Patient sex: M
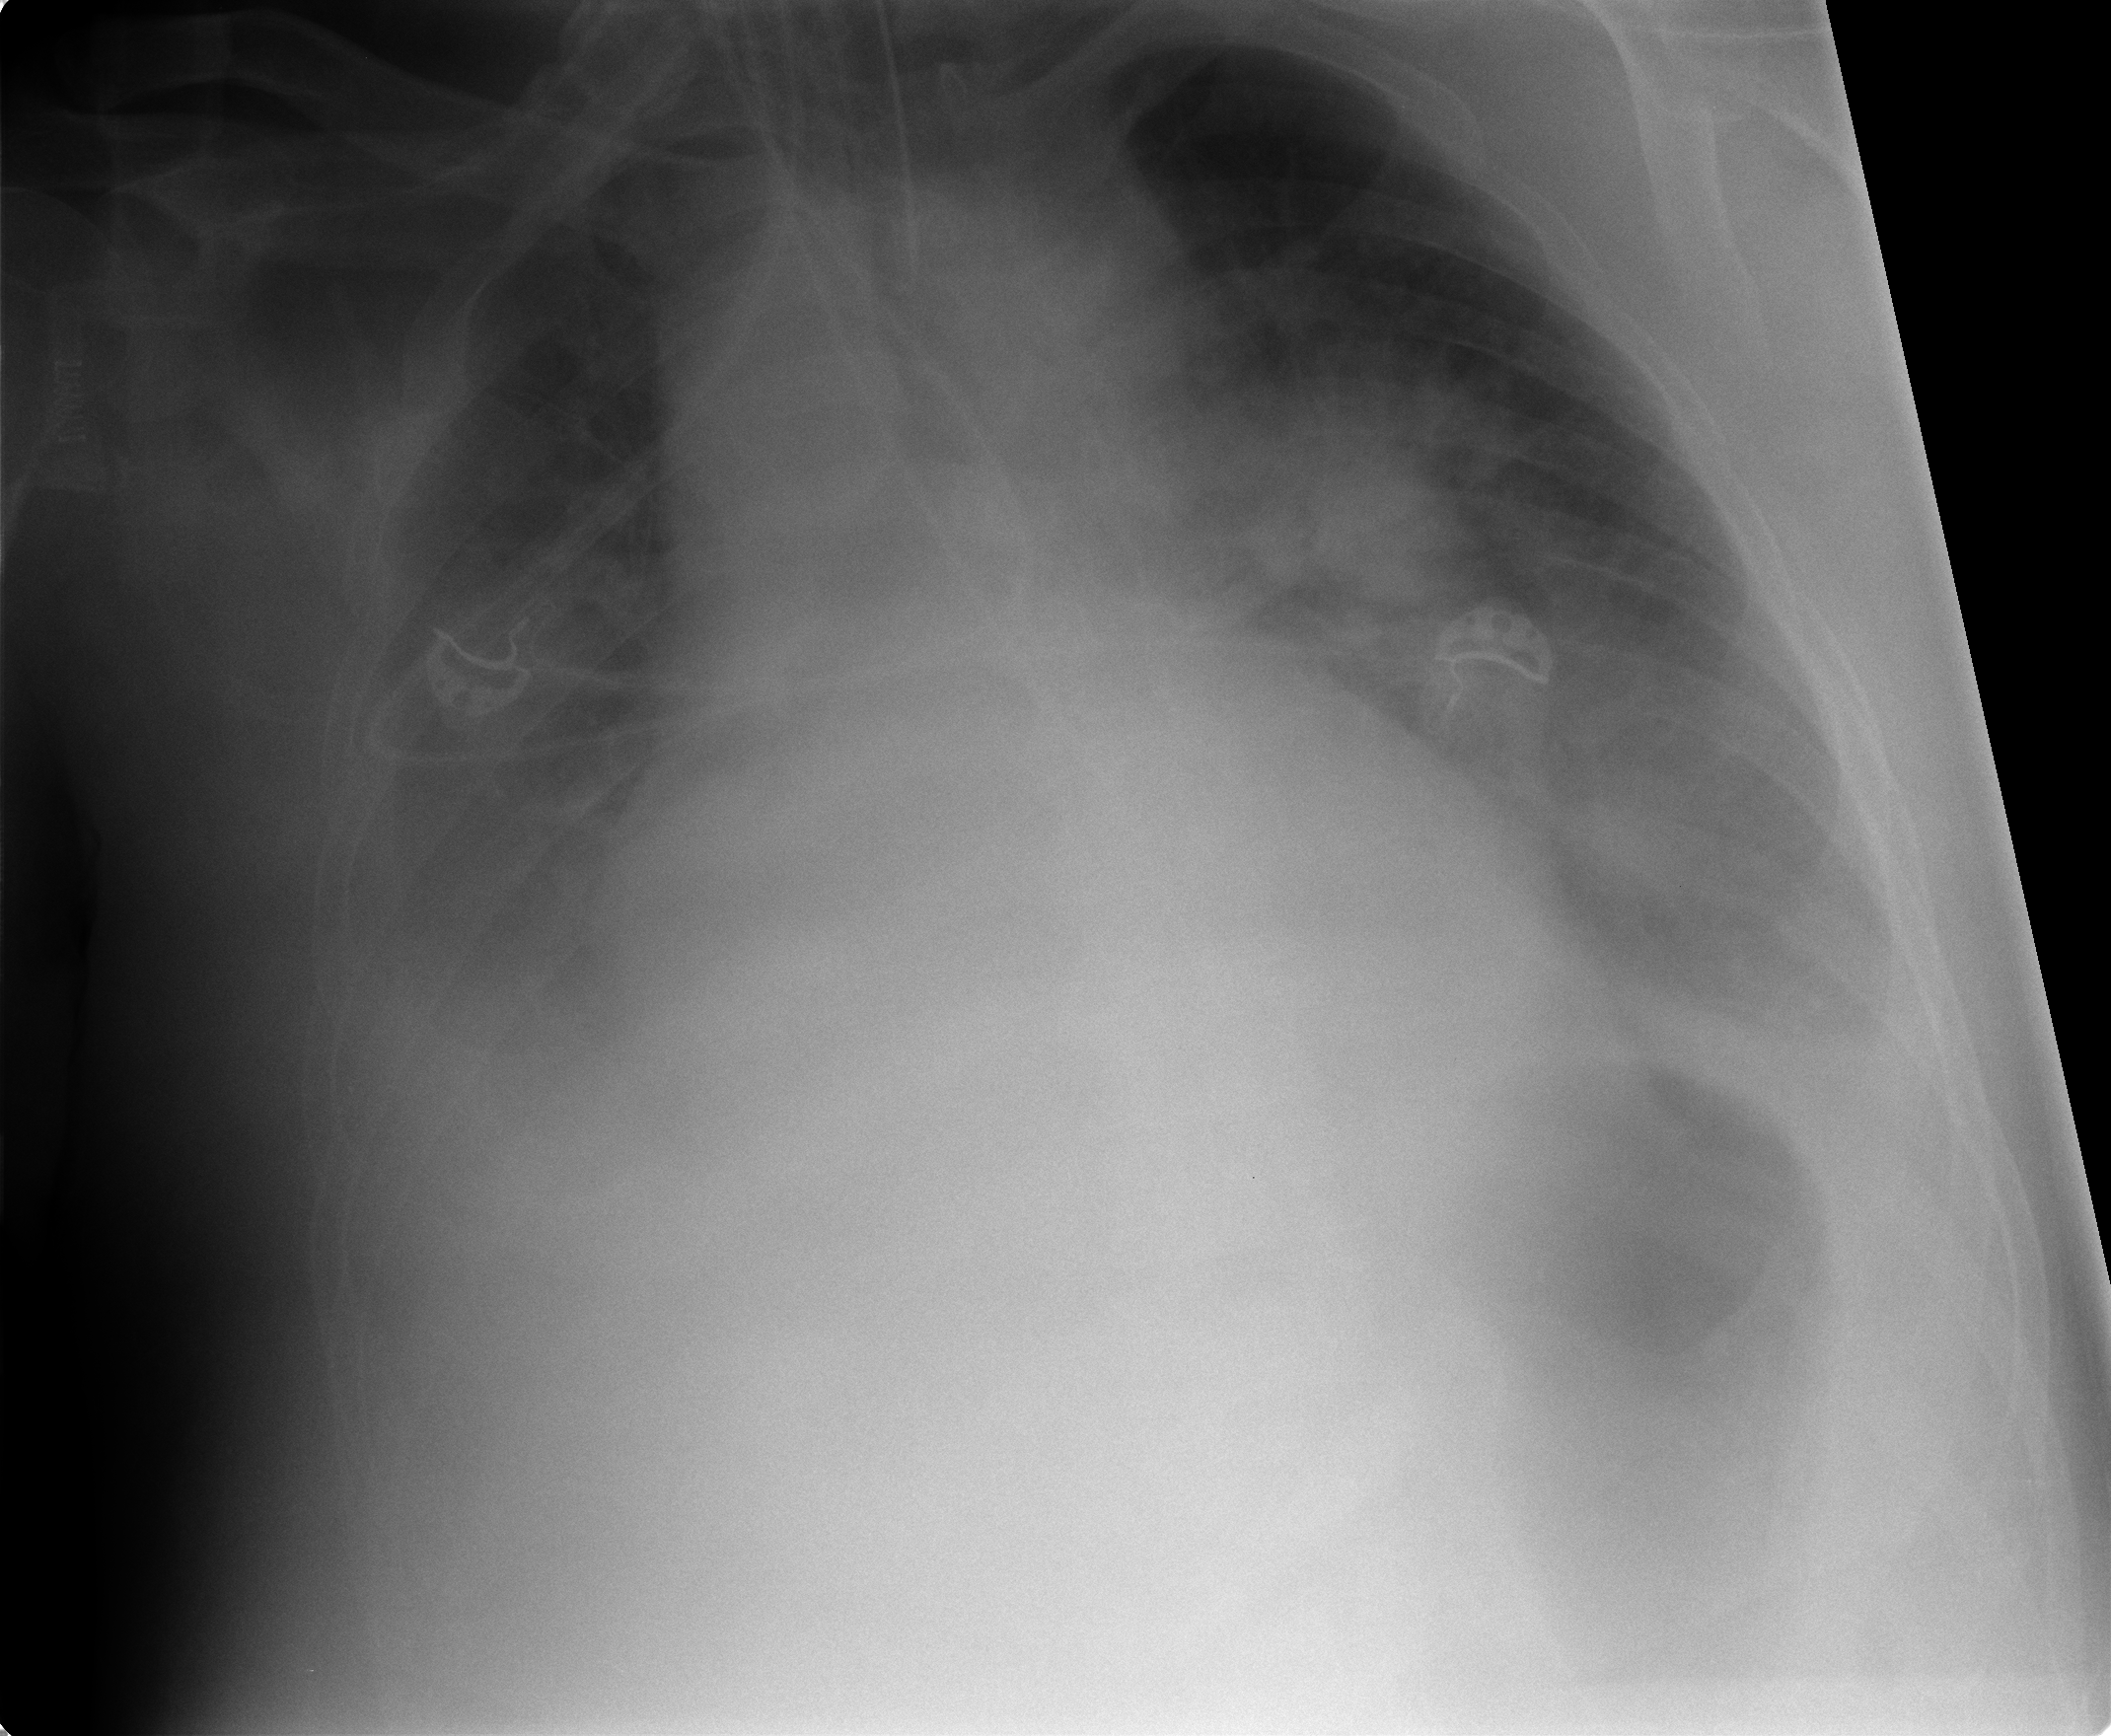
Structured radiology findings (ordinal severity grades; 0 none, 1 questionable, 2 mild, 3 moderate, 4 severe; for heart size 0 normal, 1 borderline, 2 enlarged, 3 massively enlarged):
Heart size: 2
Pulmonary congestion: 3
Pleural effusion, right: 2
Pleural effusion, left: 2
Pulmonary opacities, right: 2
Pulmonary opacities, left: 2
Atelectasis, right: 2
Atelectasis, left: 2